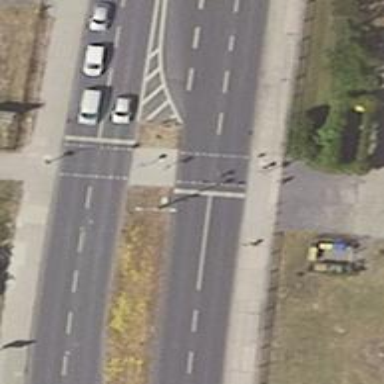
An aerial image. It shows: Crossing with traffic signals.